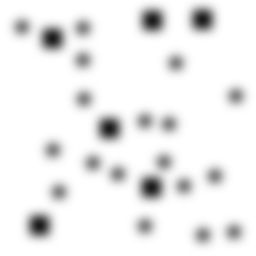
Squares: 6
Triangles: 0
Stars: 18
Total shapes: 24